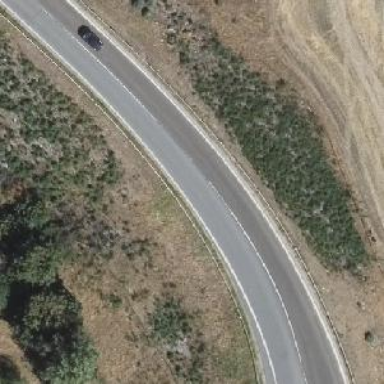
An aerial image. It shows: Motorway link with embankment.